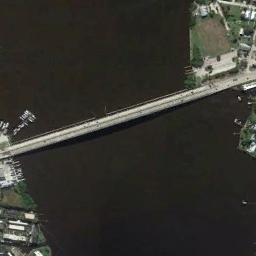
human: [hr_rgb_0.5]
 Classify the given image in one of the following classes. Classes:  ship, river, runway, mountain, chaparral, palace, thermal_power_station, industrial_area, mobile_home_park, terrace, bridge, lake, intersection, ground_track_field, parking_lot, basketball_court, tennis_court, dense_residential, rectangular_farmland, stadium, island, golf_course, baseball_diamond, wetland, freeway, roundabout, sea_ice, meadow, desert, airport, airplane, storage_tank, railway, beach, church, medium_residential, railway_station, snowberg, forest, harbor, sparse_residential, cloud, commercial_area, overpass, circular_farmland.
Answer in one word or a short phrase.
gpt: bridge